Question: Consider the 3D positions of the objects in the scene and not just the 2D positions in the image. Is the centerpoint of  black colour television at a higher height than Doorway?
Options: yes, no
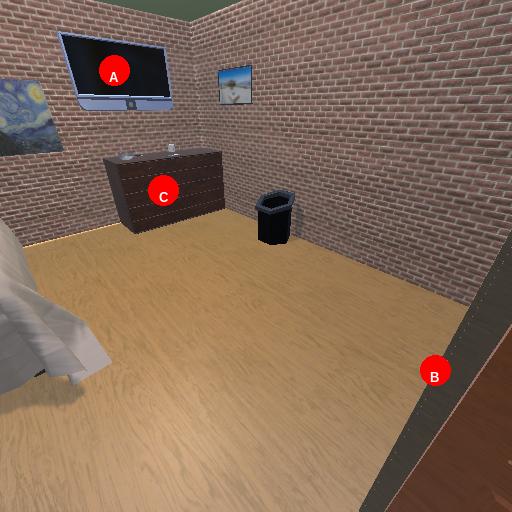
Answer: yes